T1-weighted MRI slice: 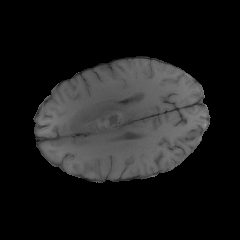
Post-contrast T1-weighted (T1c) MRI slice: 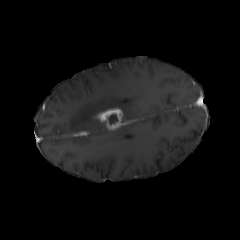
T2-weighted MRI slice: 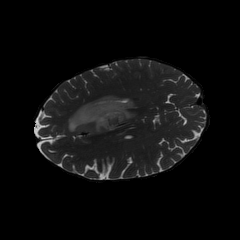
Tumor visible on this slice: yes